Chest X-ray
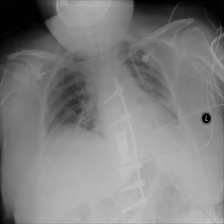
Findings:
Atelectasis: negative
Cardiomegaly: negative
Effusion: negative
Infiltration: positive
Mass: negative
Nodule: negative
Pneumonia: negative
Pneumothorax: negative
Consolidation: negative
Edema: negative
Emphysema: negative
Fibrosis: negative
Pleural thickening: negative
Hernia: negative